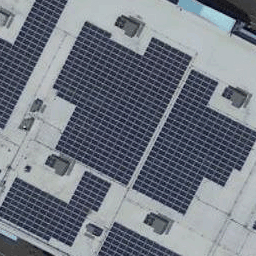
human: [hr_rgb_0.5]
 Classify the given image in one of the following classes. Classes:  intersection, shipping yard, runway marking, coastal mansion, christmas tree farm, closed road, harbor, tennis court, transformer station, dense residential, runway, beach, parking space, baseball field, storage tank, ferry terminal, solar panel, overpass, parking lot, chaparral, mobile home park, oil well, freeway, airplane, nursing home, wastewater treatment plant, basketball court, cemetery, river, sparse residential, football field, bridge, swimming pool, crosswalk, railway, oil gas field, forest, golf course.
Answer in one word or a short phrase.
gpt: solar panel